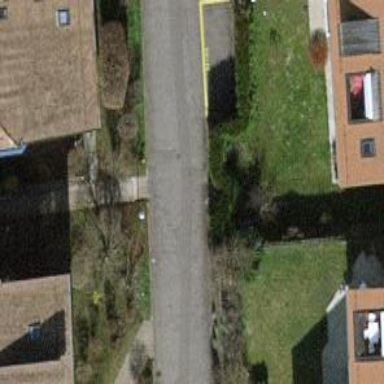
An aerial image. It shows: Set of steps on the road.